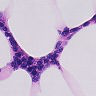
Metastatic tissue present: no